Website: walmart
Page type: address-validator
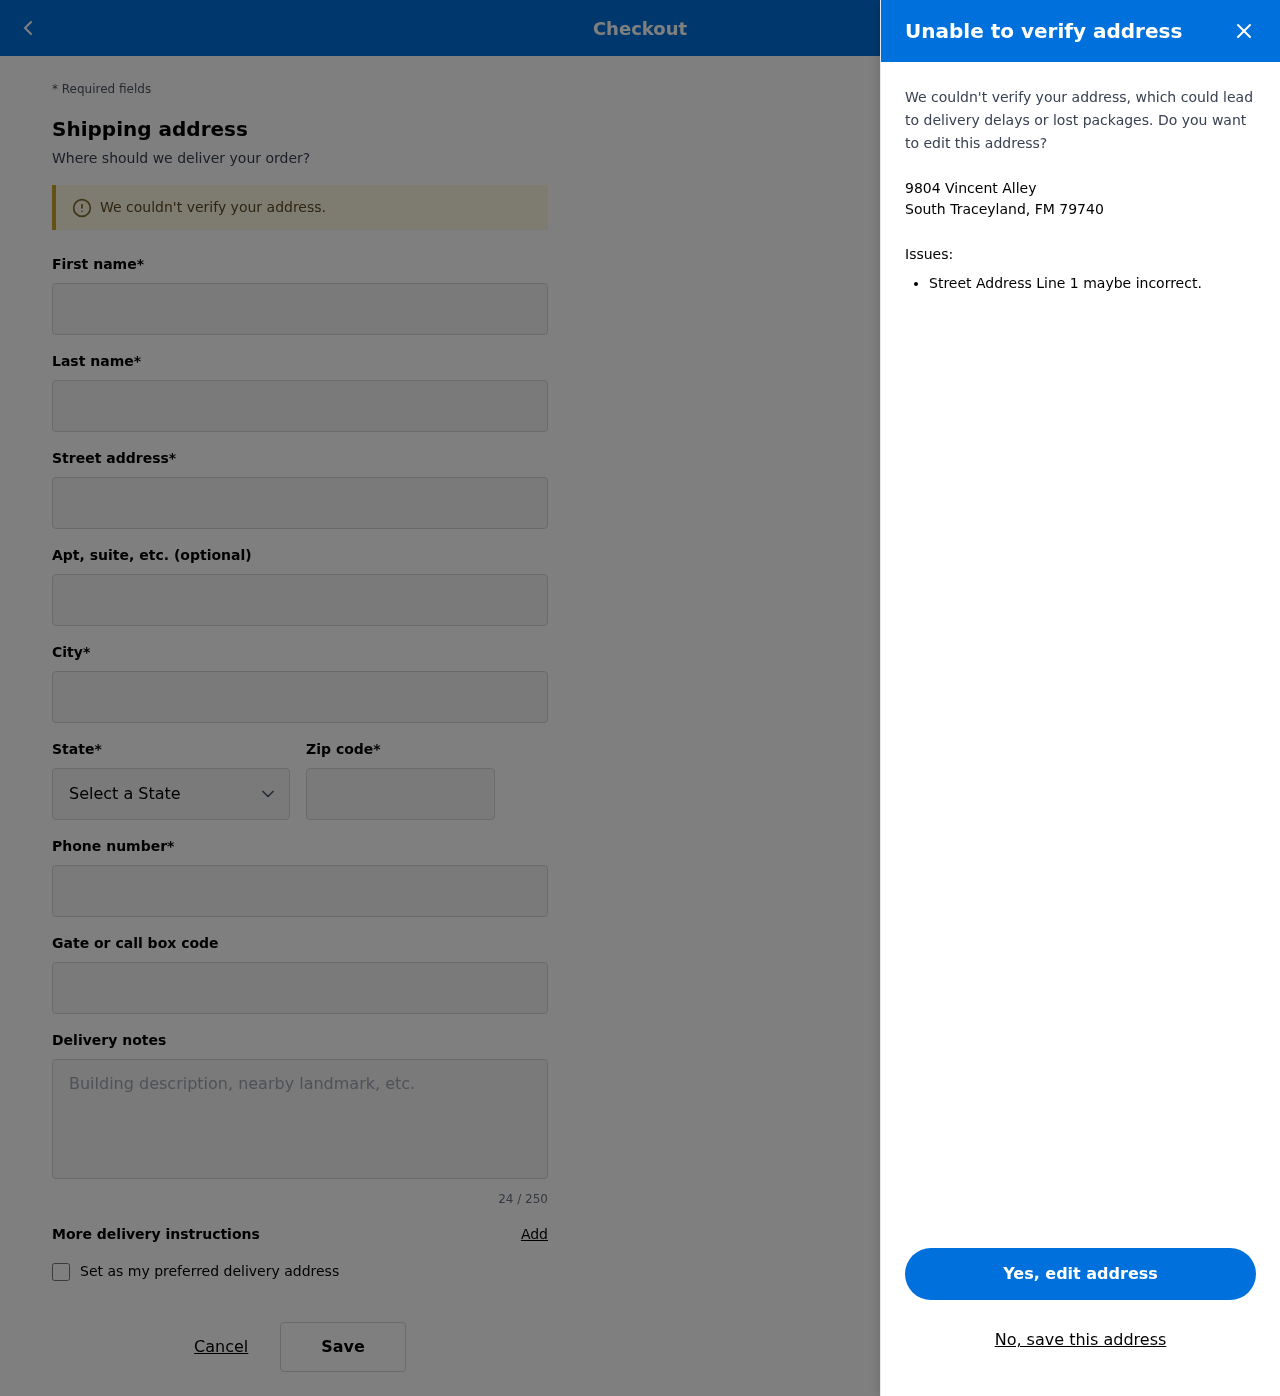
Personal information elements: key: PII_CITY_STATE_ZIP
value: South Traceyland, FM 79740
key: PII_DELIVERY_INSTRUCTIONS
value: Place behind screen door
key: PII_STATE_ABBR
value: FM
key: PII_STREET
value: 9804 Vincent Alley
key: PII_FIRSTNAME
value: Daniel
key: PII_LASTNAME
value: Lane
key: PII_STREET2
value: Suite 257
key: PII_CITY
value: South Traceyland
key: PII_POSTCODE
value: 79740
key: PII_PHONE
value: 9759264379
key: PII_SECURITY_CODE
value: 36EZ